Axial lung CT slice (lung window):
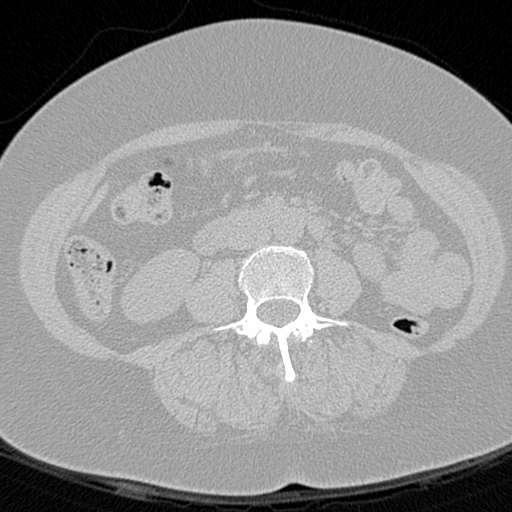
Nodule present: no